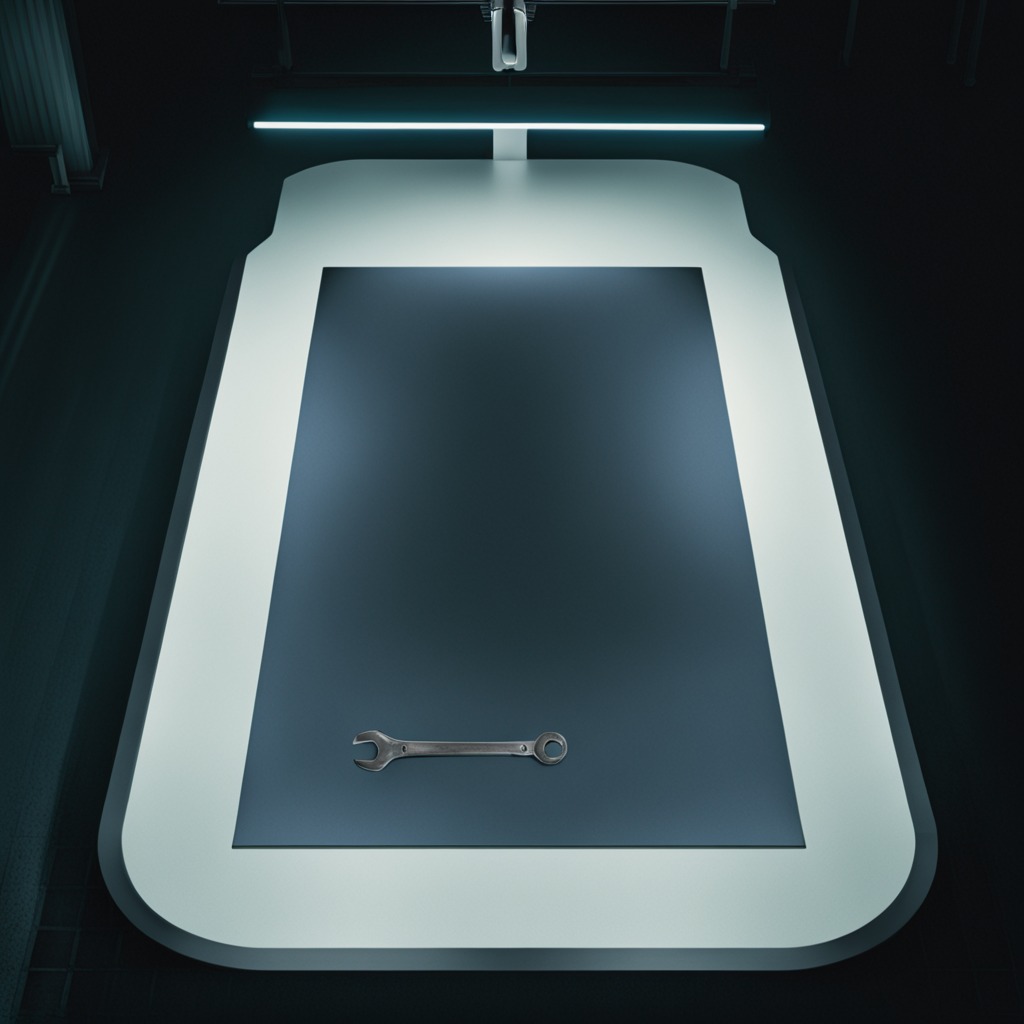
A wrench is lying on a clean empty table in a railway signal maintenance room lit by harsh overhead fluorescents photorealistic surface textures crisp shadows high dynamic range